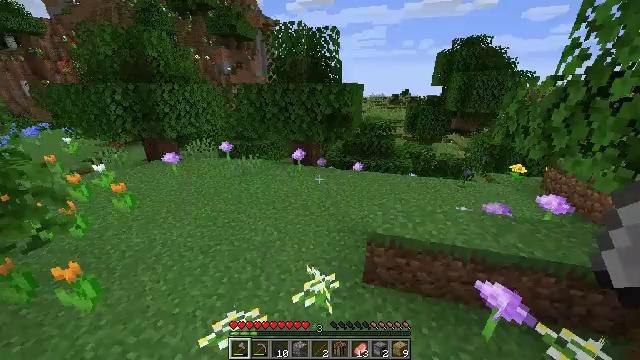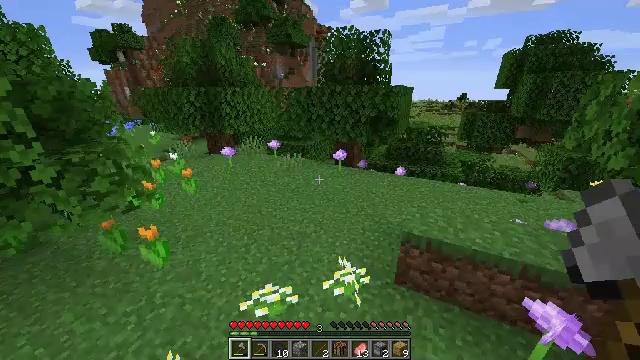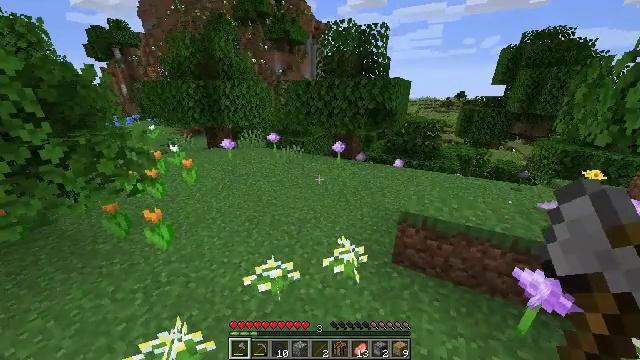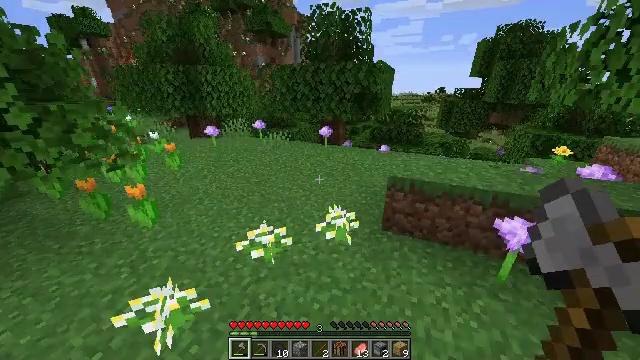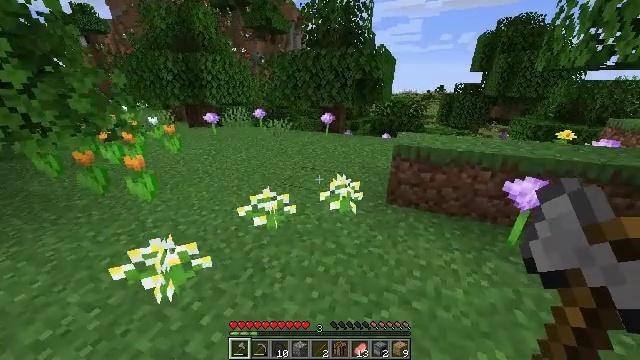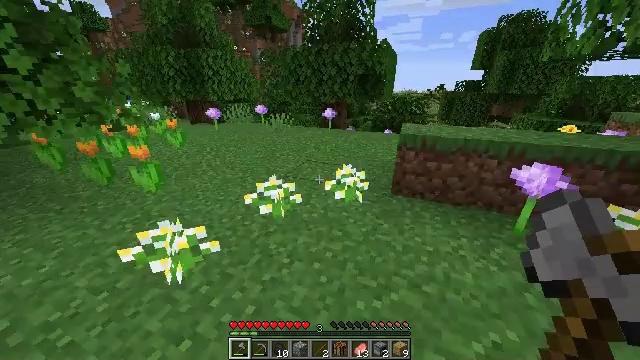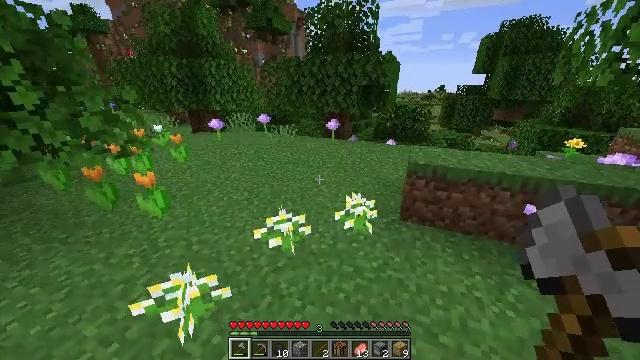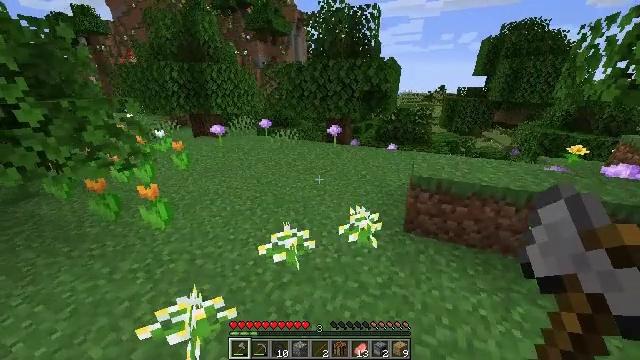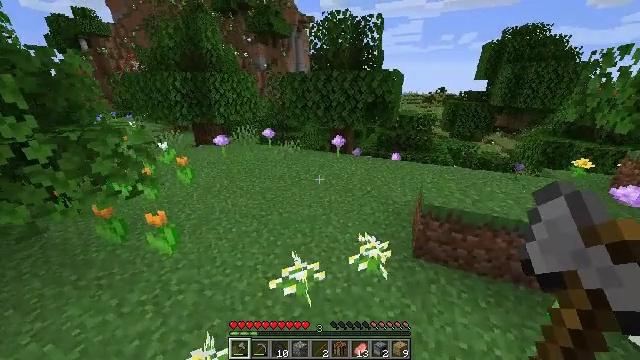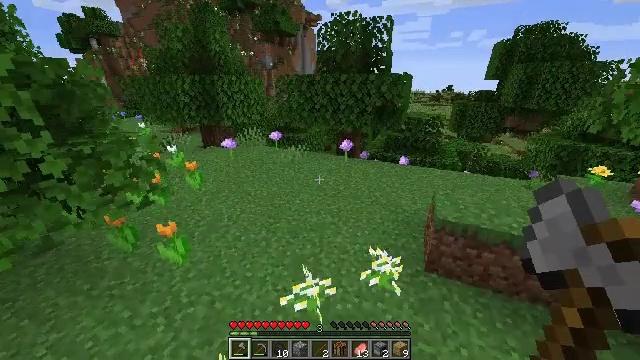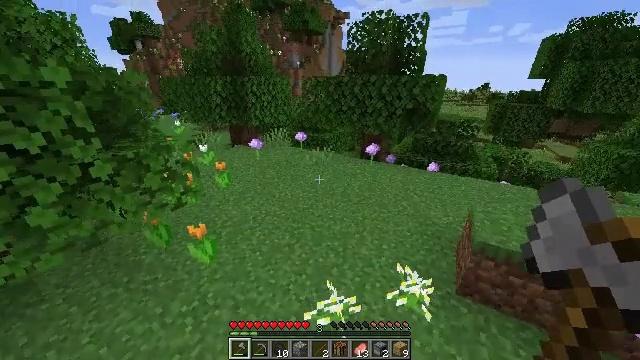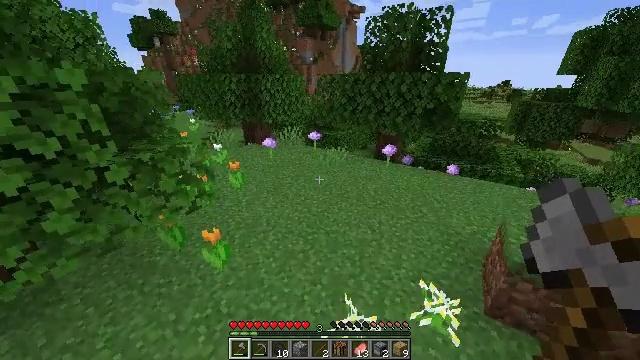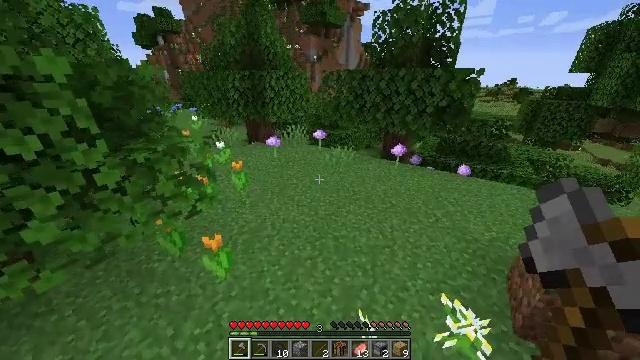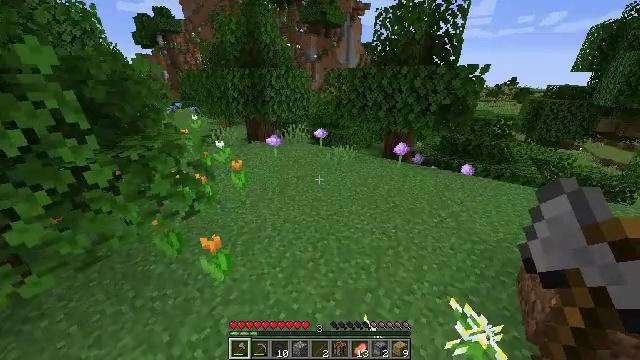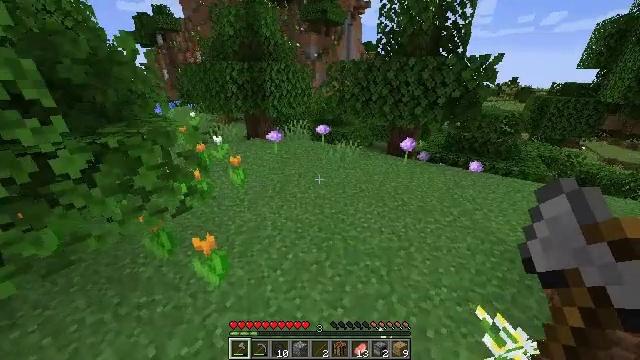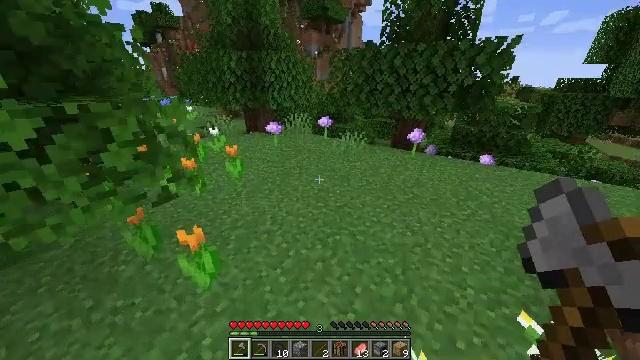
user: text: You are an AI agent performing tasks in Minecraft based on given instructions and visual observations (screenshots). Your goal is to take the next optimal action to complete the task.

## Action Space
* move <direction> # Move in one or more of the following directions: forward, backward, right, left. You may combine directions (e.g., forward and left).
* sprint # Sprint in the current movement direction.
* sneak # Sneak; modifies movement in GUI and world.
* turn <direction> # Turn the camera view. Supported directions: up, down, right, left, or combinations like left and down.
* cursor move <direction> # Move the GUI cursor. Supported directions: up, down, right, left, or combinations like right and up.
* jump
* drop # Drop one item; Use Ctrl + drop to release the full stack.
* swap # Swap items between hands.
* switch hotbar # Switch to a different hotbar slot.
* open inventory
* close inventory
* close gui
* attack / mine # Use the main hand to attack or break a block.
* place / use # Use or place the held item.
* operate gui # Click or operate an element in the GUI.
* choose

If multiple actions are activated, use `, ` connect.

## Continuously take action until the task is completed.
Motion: motion action
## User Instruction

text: Pick the red tulip from the ground.
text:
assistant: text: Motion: move forward and move left, sprint, turn left and up, jump
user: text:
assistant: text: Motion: move forward and move left, sprint, jump
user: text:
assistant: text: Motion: move forward and move left, sprint, turn right, jump
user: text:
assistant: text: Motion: move forward and move left, sprint, jump
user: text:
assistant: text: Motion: move forward and move left, sprint, jump
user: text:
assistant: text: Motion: move forward and move left, sprint, jump
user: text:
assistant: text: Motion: move forward and move left, sprint, jump
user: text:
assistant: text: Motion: move forward and move left, sprint, jump
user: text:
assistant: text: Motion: move forward and move left, sprint, turn left, jump
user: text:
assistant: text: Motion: move forward and move left, sprint, turn left, jump
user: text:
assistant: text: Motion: move forward, sprint, turn left, jump
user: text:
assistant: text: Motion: move forward, sprint, jump
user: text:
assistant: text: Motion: move forward, sprint, jump
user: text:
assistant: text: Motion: move forward, sprint, jump
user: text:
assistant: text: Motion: move forward, sprint, jump
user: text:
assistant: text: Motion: move forward, sprint, jump
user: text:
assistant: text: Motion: move forward, sprint, jump
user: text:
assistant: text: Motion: move forward, sprint, jump
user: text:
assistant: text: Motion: move forward, sprint, turn left, jump
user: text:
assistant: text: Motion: move forward, sprint, turn left and down, jump
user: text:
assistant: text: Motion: move forward, sprint, turn left and down, jump
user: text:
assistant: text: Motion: move forward, sprint, jump
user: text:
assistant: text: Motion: move forward, sprint, jump
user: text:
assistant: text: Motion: move forward, sprint, jump
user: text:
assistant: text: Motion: move forward, sprint, jump
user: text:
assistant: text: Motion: move forward, sprint, jump
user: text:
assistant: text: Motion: move forward, sprint, jump
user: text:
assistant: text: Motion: move forward, sprint, turn left and down, jump
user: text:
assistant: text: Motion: move forward and move left, sprint, turn left and down, jump
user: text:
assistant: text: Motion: move forward and move left, sprint, turn left and down, jump